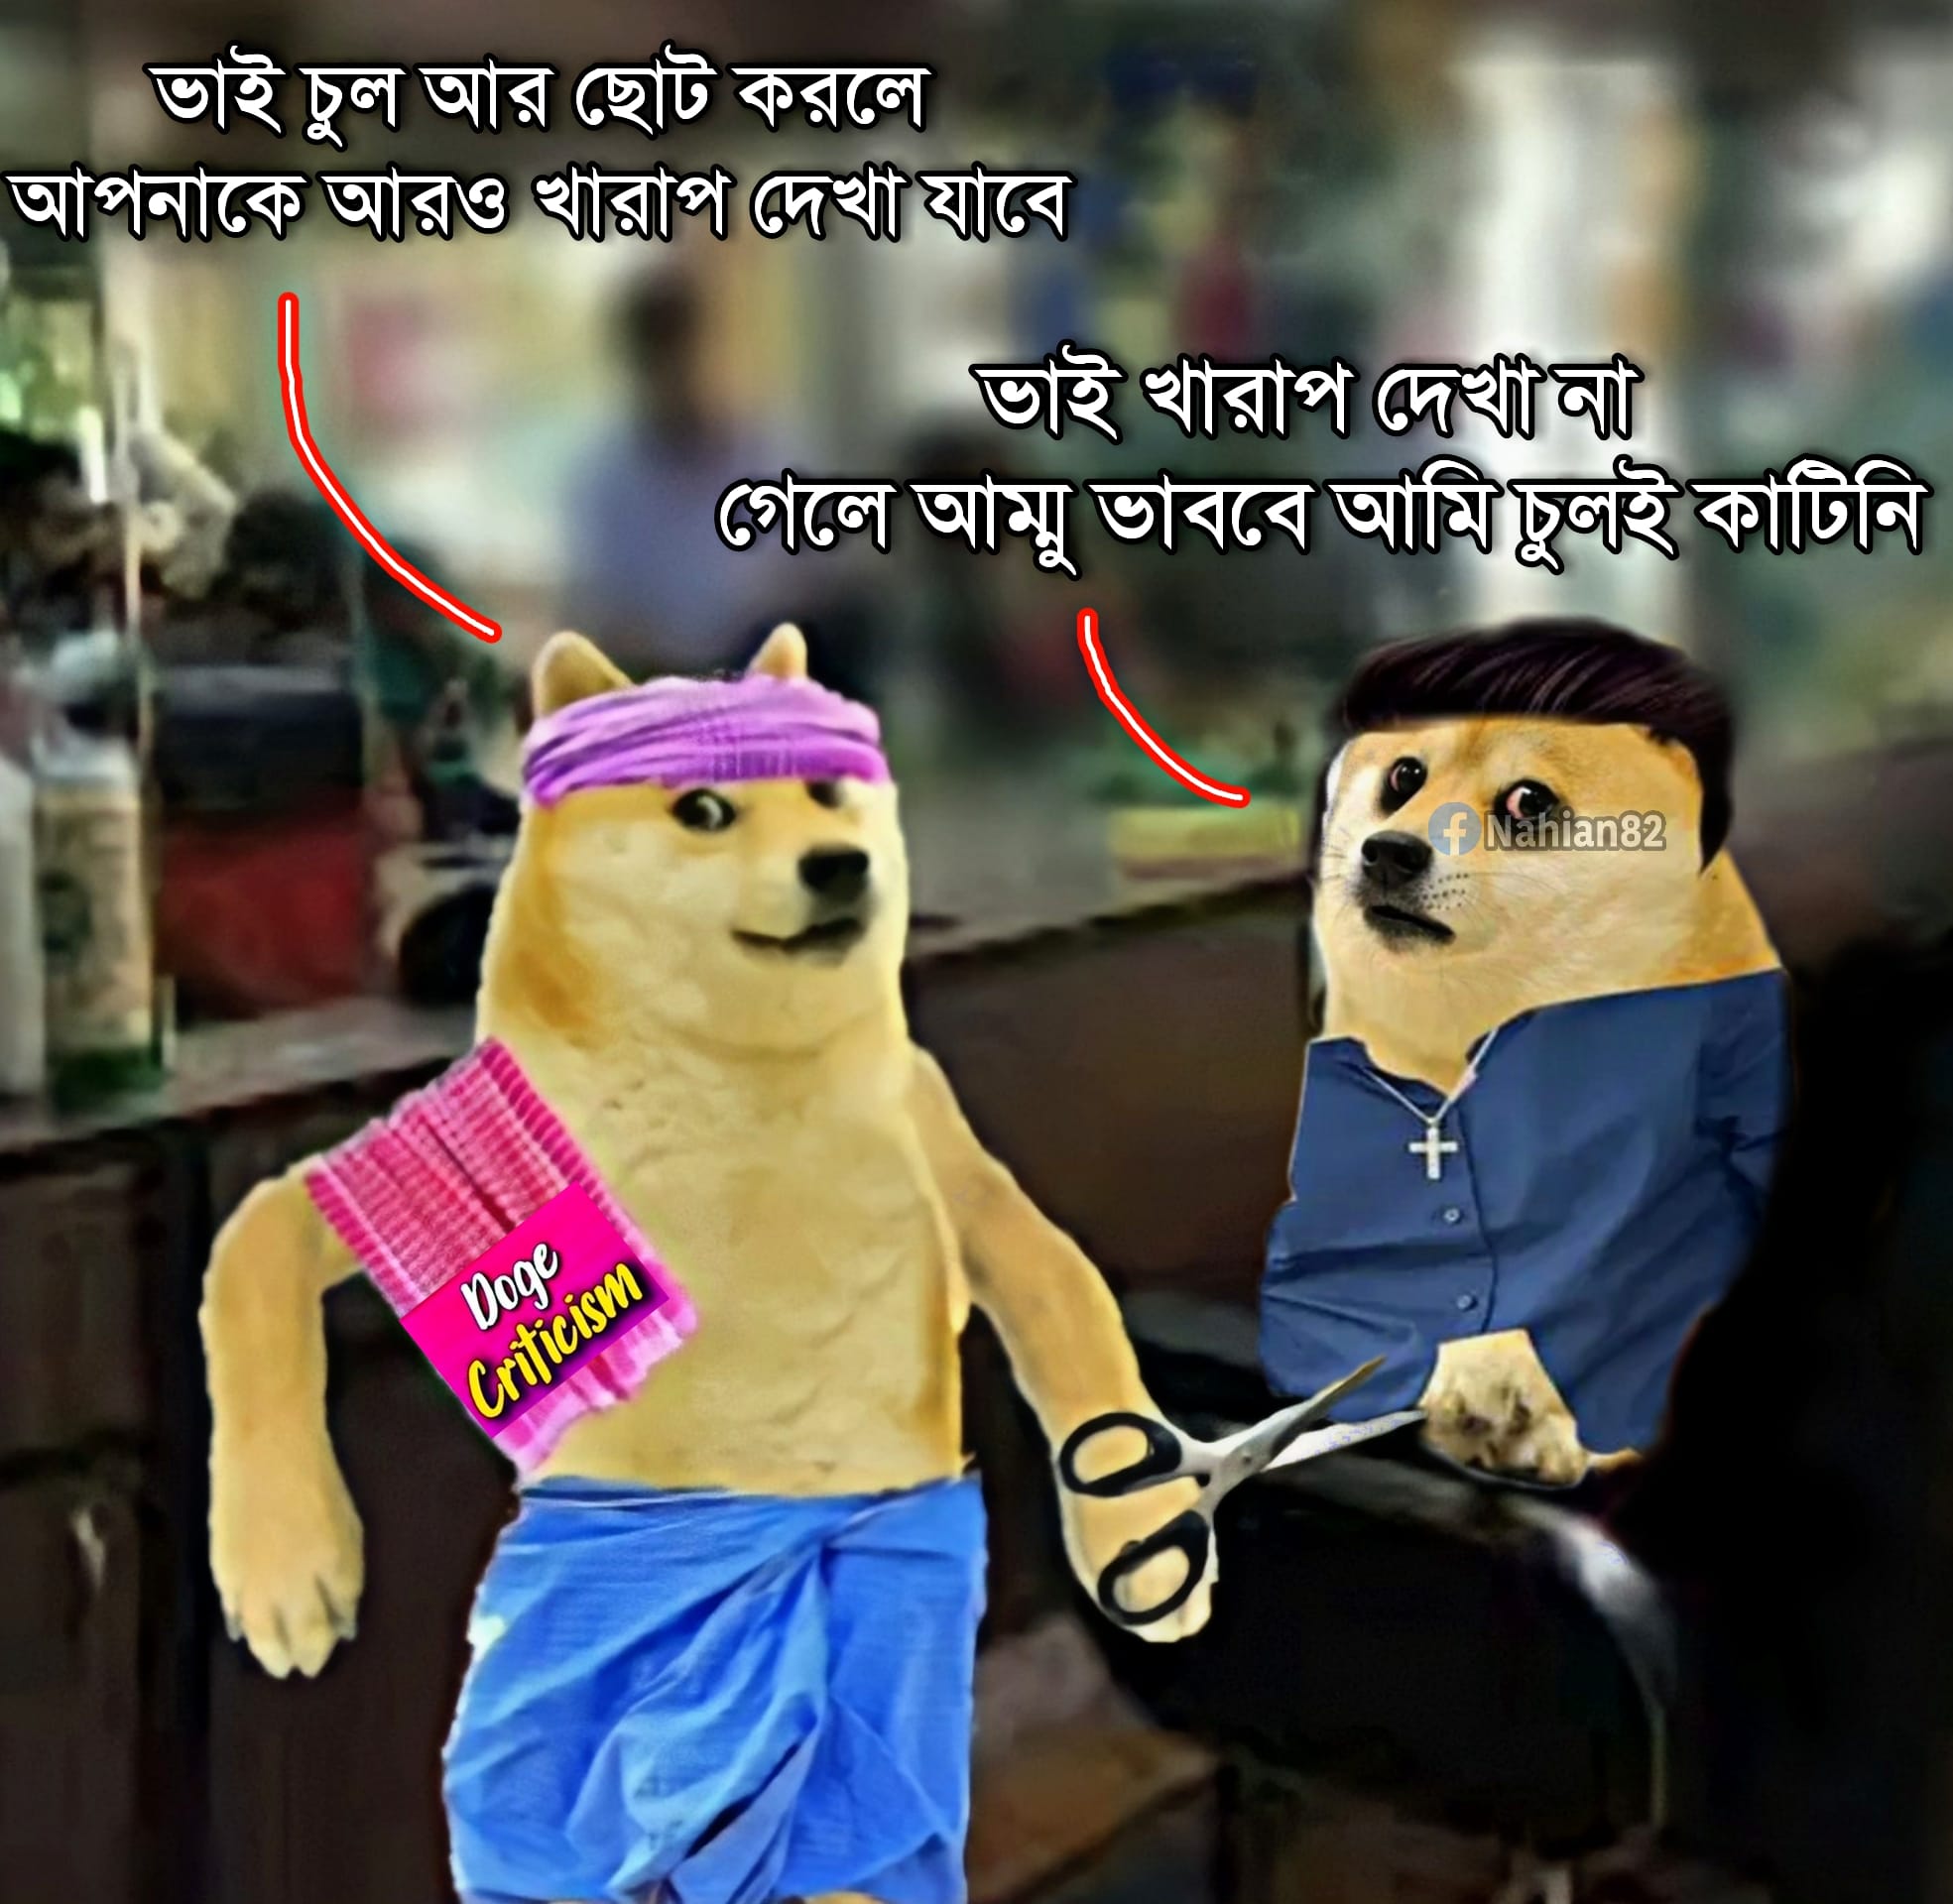
Text: ভাই চুল আর ছোট করলে আপনাকে আরও খারাপ দেখা যাবে ভাই খারাপ দেখা না গেলে আম্মু ভাববে আমি চুলই কাটিনি
Label: Non Hate